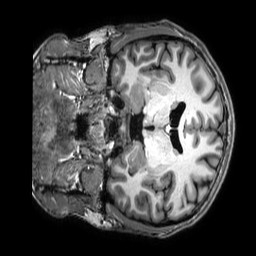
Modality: T1w
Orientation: coronal
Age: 23
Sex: male
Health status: healthy
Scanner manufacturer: philips
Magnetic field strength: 3 T
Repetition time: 0.009 s
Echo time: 0.003996 s